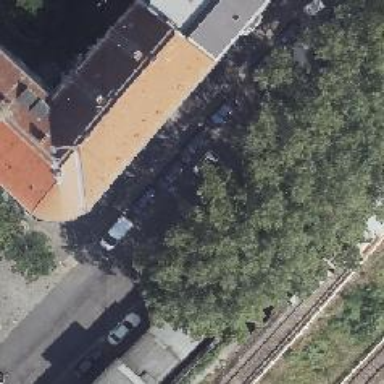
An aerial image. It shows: There is parking obstacle present.